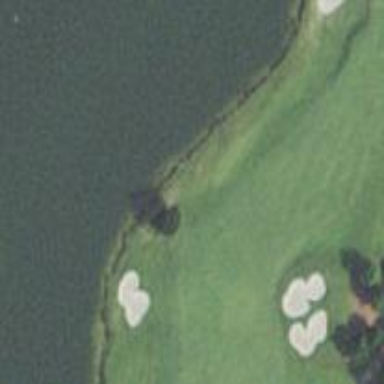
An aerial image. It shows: Golf fairway surrounded by grass.